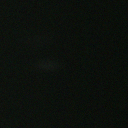
Screen state: off